Question: What is the result of this measurement?
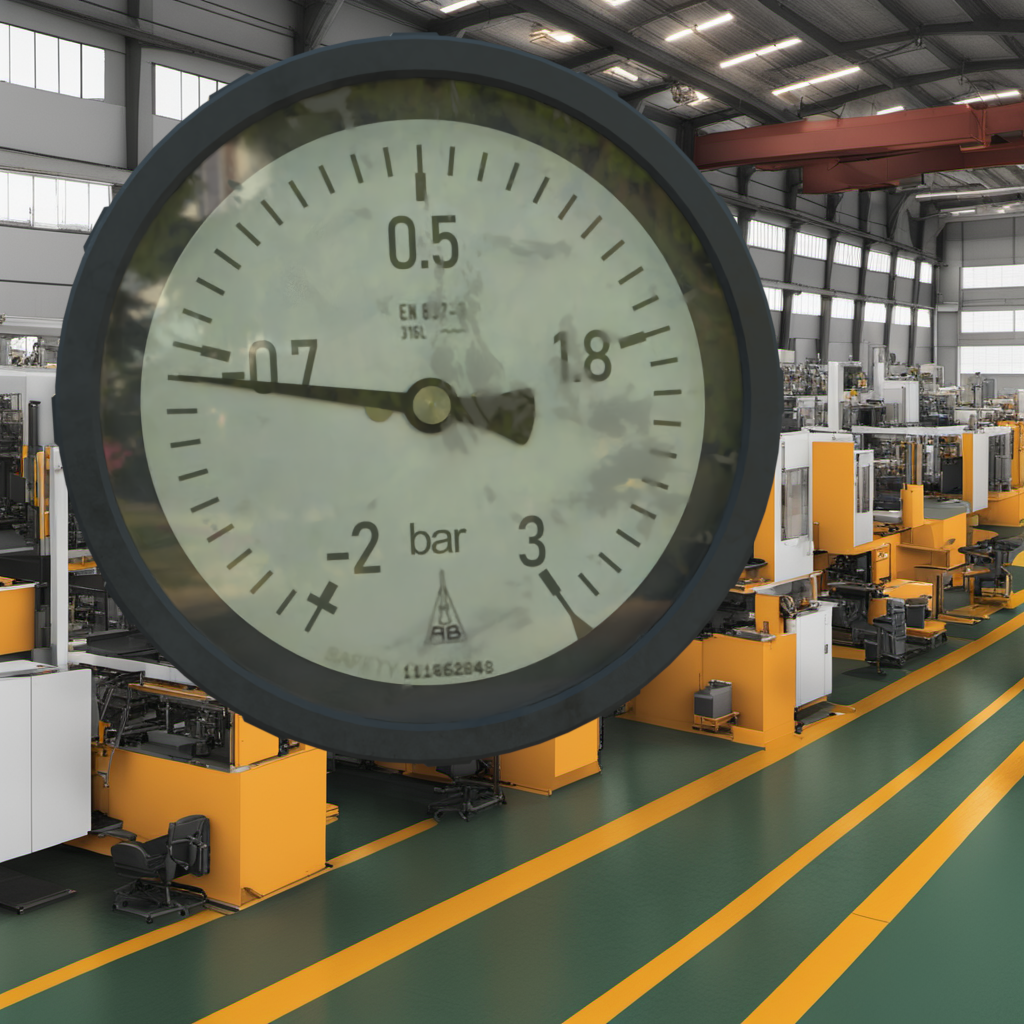
Answer: The result is -0.91
Question: What is the value range of this measurement?
Answer: The range is from -2 to 3
Question: What is the minimum and maximum reading range of the measurement in the image?
Answer: The minimum value is -2 and the maximum value is 3